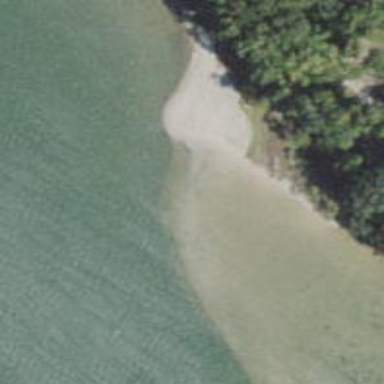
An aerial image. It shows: Beautiful beach with natural surroundings.